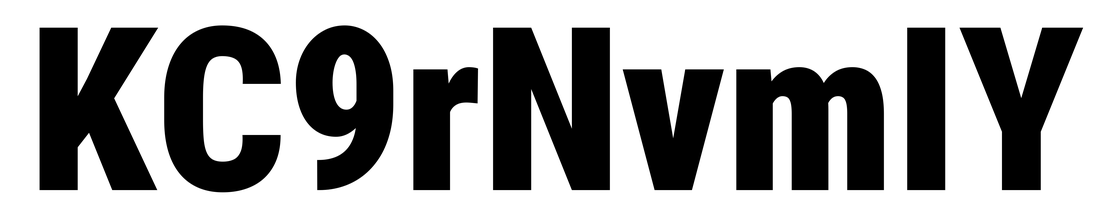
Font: Roboto_Condensed_Black